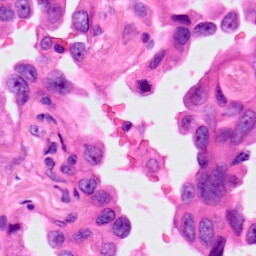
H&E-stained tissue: Lung